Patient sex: M
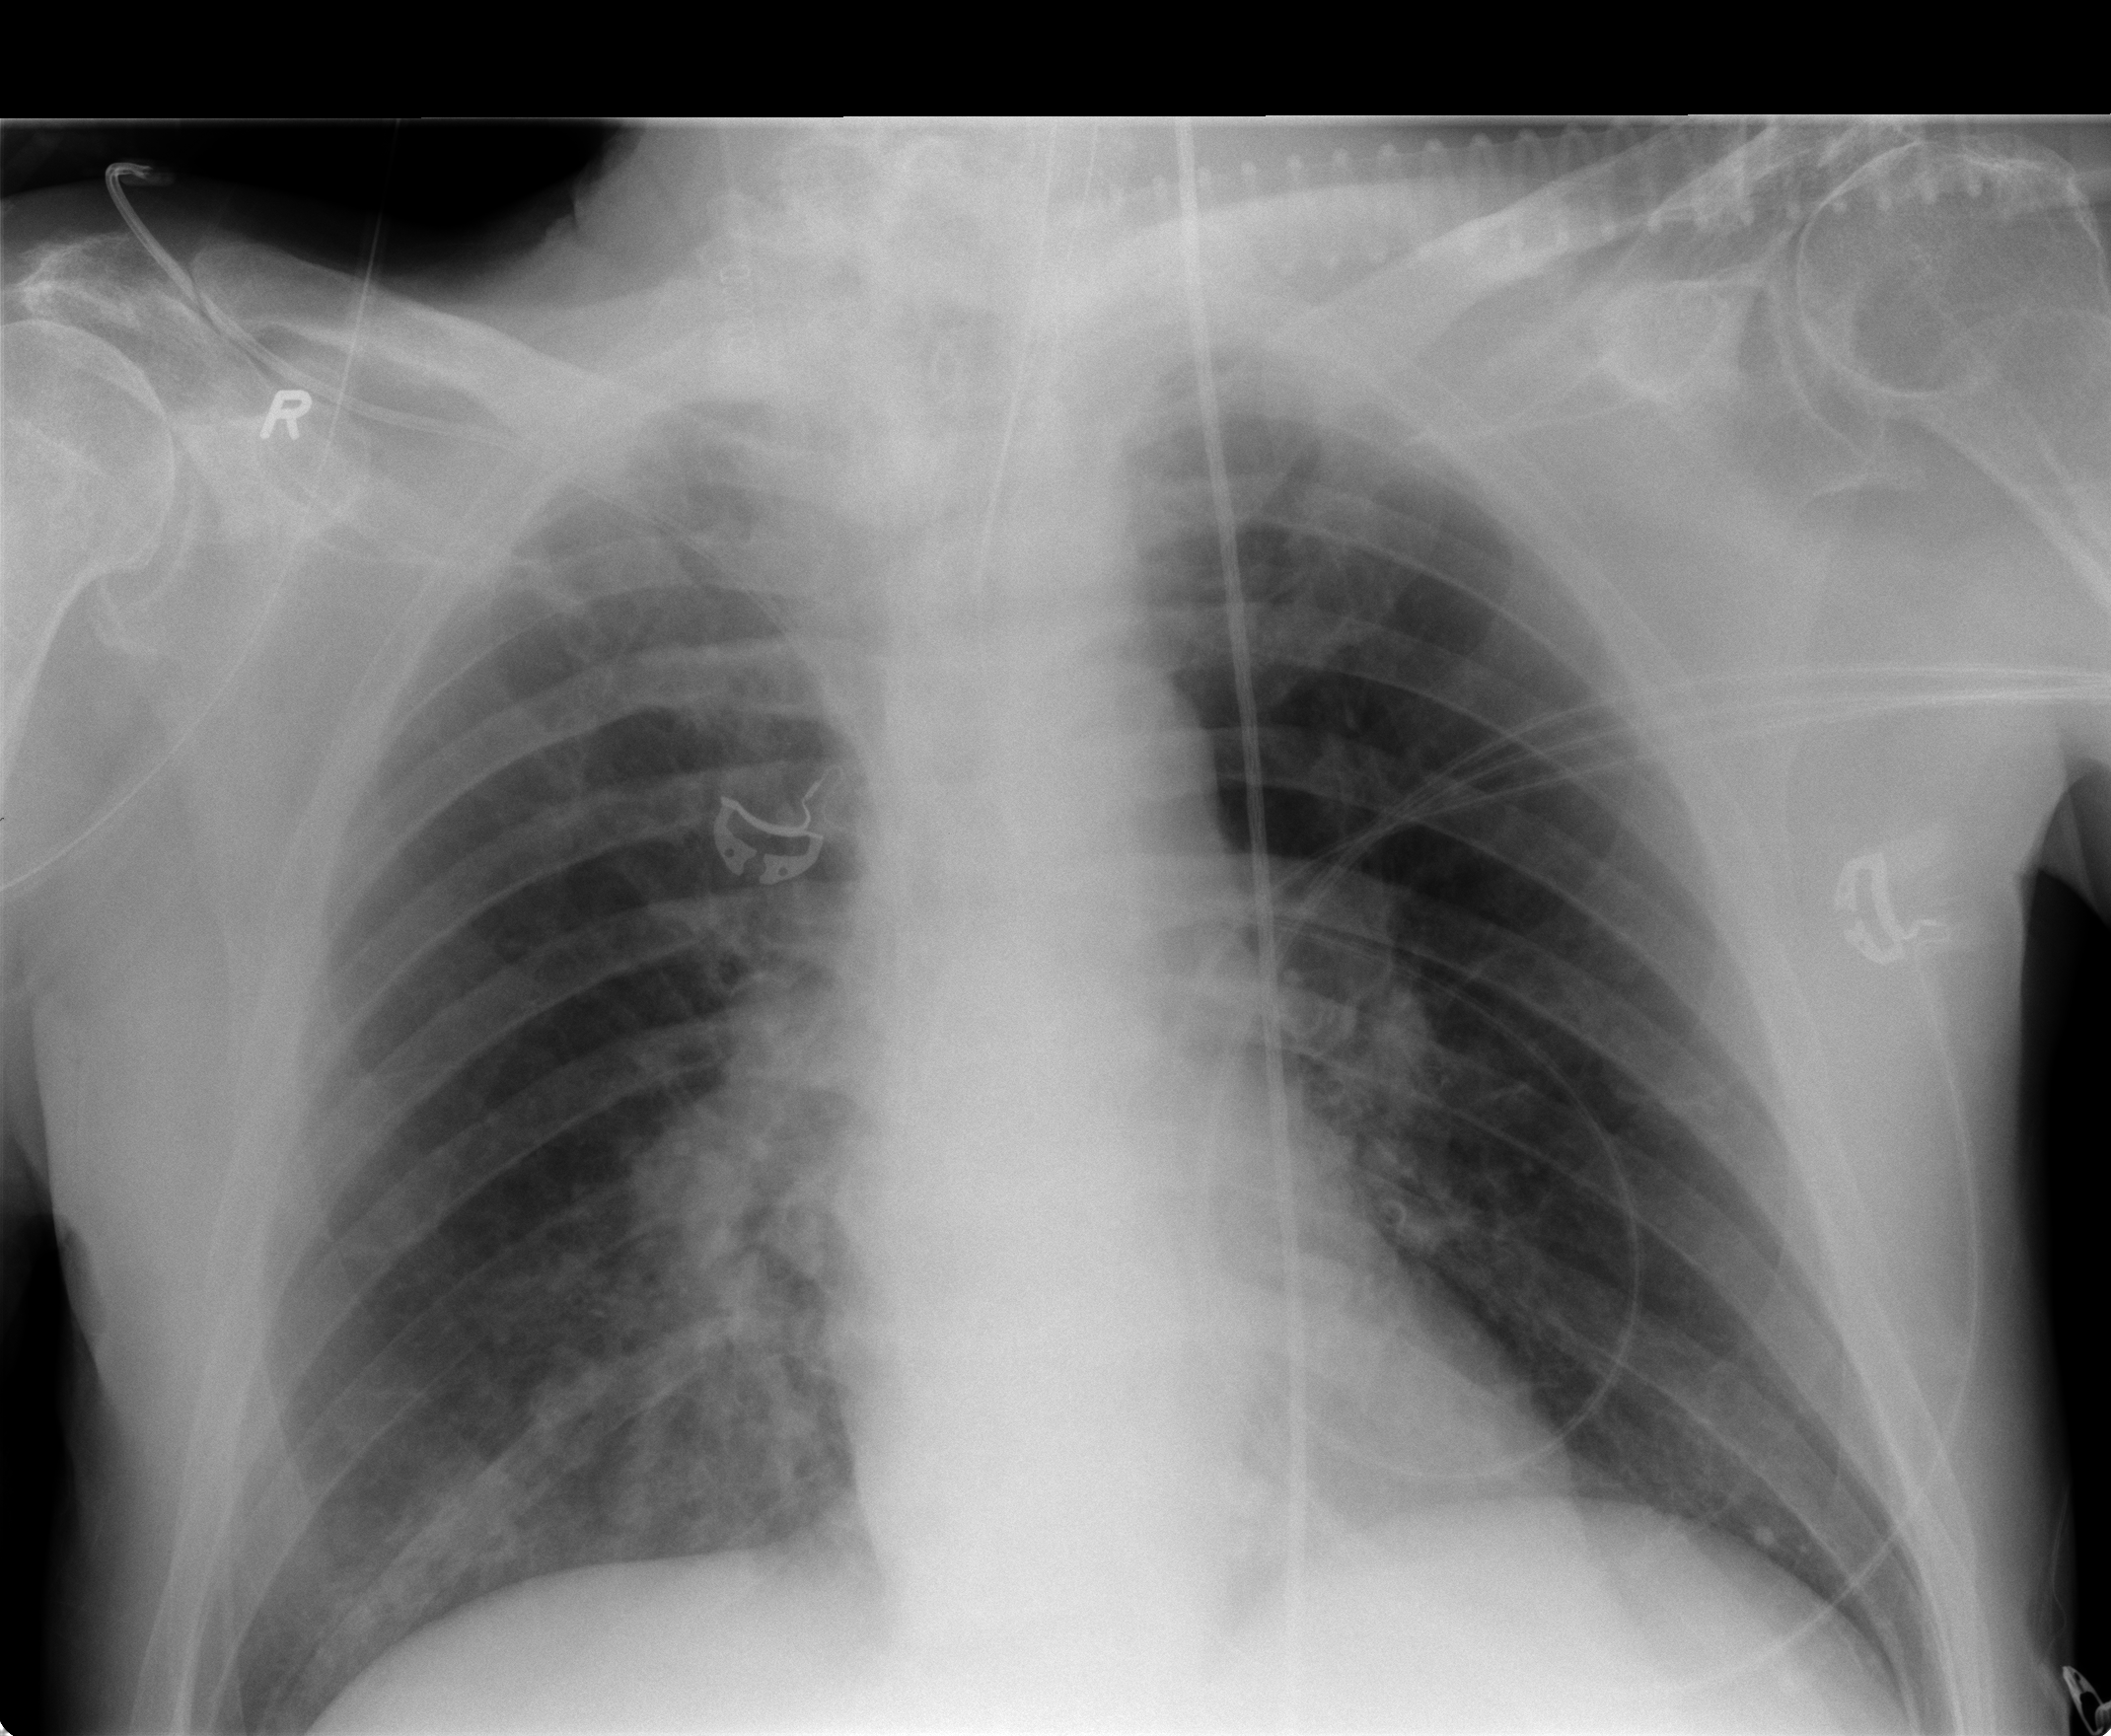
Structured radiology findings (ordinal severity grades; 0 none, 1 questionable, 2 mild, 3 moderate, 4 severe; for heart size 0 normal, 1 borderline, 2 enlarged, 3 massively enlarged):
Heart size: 0
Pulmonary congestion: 0
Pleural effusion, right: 0
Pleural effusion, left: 0
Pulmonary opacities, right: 2
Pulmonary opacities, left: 0
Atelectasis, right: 0
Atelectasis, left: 0